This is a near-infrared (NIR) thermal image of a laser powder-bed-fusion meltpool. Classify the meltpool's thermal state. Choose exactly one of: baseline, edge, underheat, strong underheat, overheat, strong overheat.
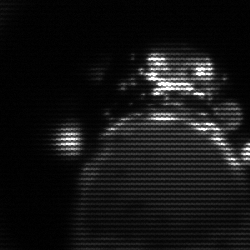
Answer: edge